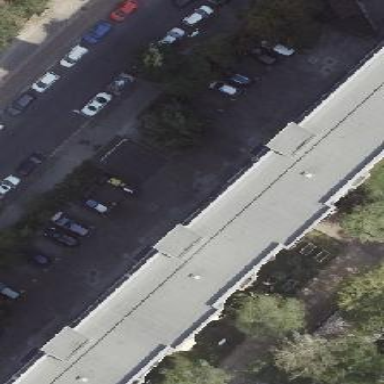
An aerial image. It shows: Flat-roofed apartment building.